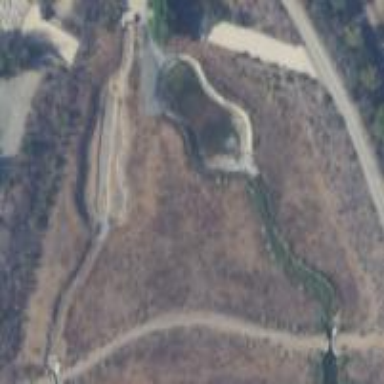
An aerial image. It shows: Detention basin with water.